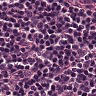
Metastatic tissue present: no